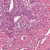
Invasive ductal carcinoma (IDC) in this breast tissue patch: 1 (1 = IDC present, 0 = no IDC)